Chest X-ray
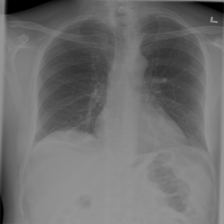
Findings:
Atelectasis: positive
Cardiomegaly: negative
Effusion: negative
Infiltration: negative
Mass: negative
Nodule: negative
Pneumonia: negative
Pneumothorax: negative
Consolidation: negative
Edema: negative
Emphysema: negative
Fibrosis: negative
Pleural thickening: negative
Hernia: negative